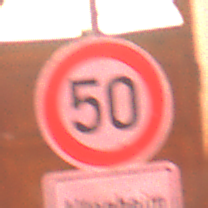
Verkehrszeichen: Geschwindigkeit50
Zusatzzeichen unten: HinweisDurchVerbaleAngabe10
Umgebung: Outdoor, Urban
Tageszeit: Night
Wetter: Overcast
Licht: Artificial
Jahreszeit: Winter
Kontrast: MediumContrast